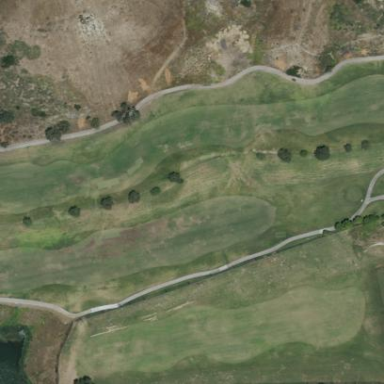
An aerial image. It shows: Golf fairway in the image.